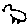
Label: bird